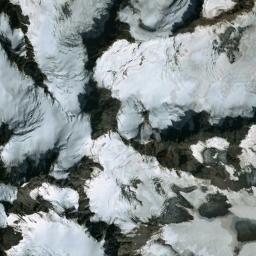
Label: snowberg